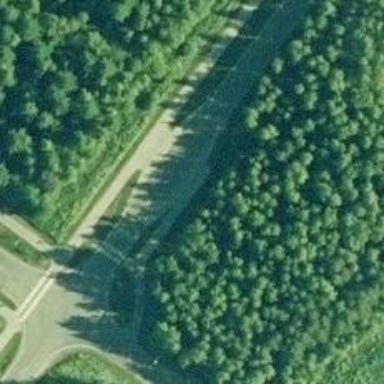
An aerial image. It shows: Cycleway.